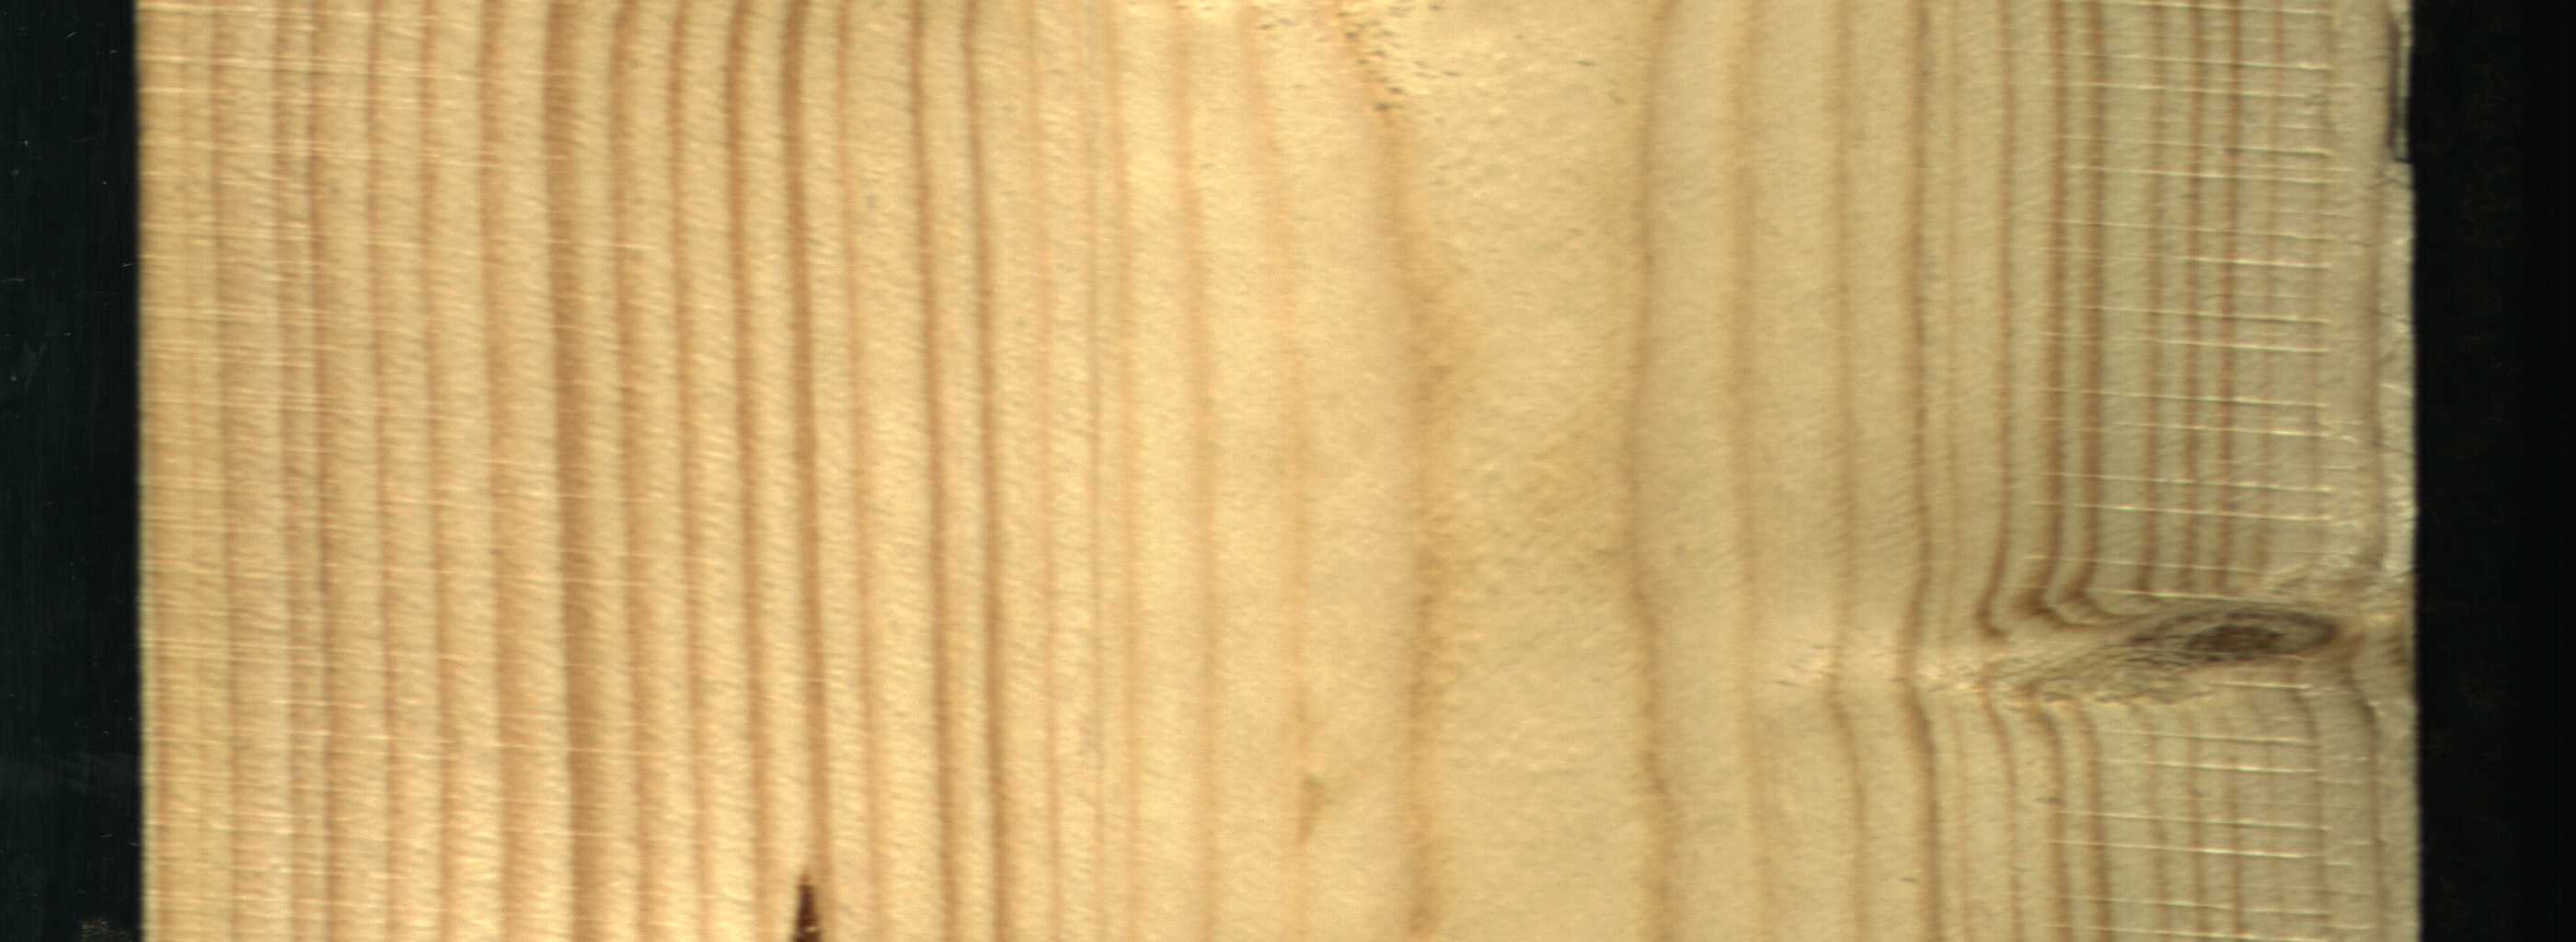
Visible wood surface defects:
resin
Live_Knot